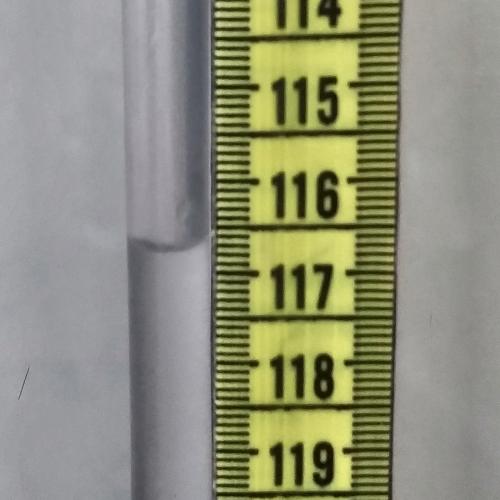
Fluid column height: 116.7 cm